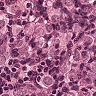
Metastatic tissue present: yes